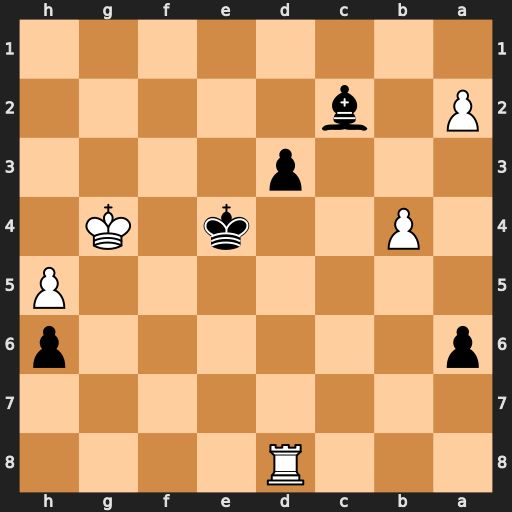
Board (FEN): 3R4/8/p6p/7P/1P2k1K1/3p4/P1b5/8
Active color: b
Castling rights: -
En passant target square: -
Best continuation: Ke3 Re8+ Kf2